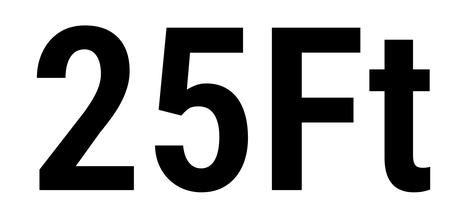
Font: Roboto_Condensed_SemiBold